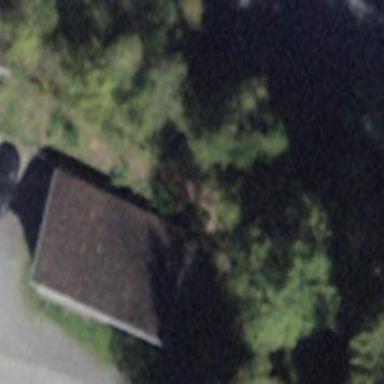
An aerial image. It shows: Barn.